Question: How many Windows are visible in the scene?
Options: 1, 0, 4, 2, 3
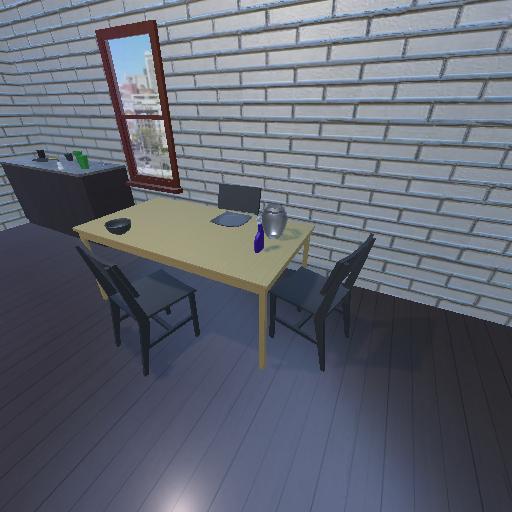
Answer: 1